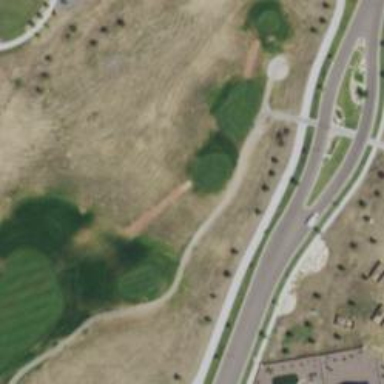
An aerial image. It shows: Footway that doubles as golf path.